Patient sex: M
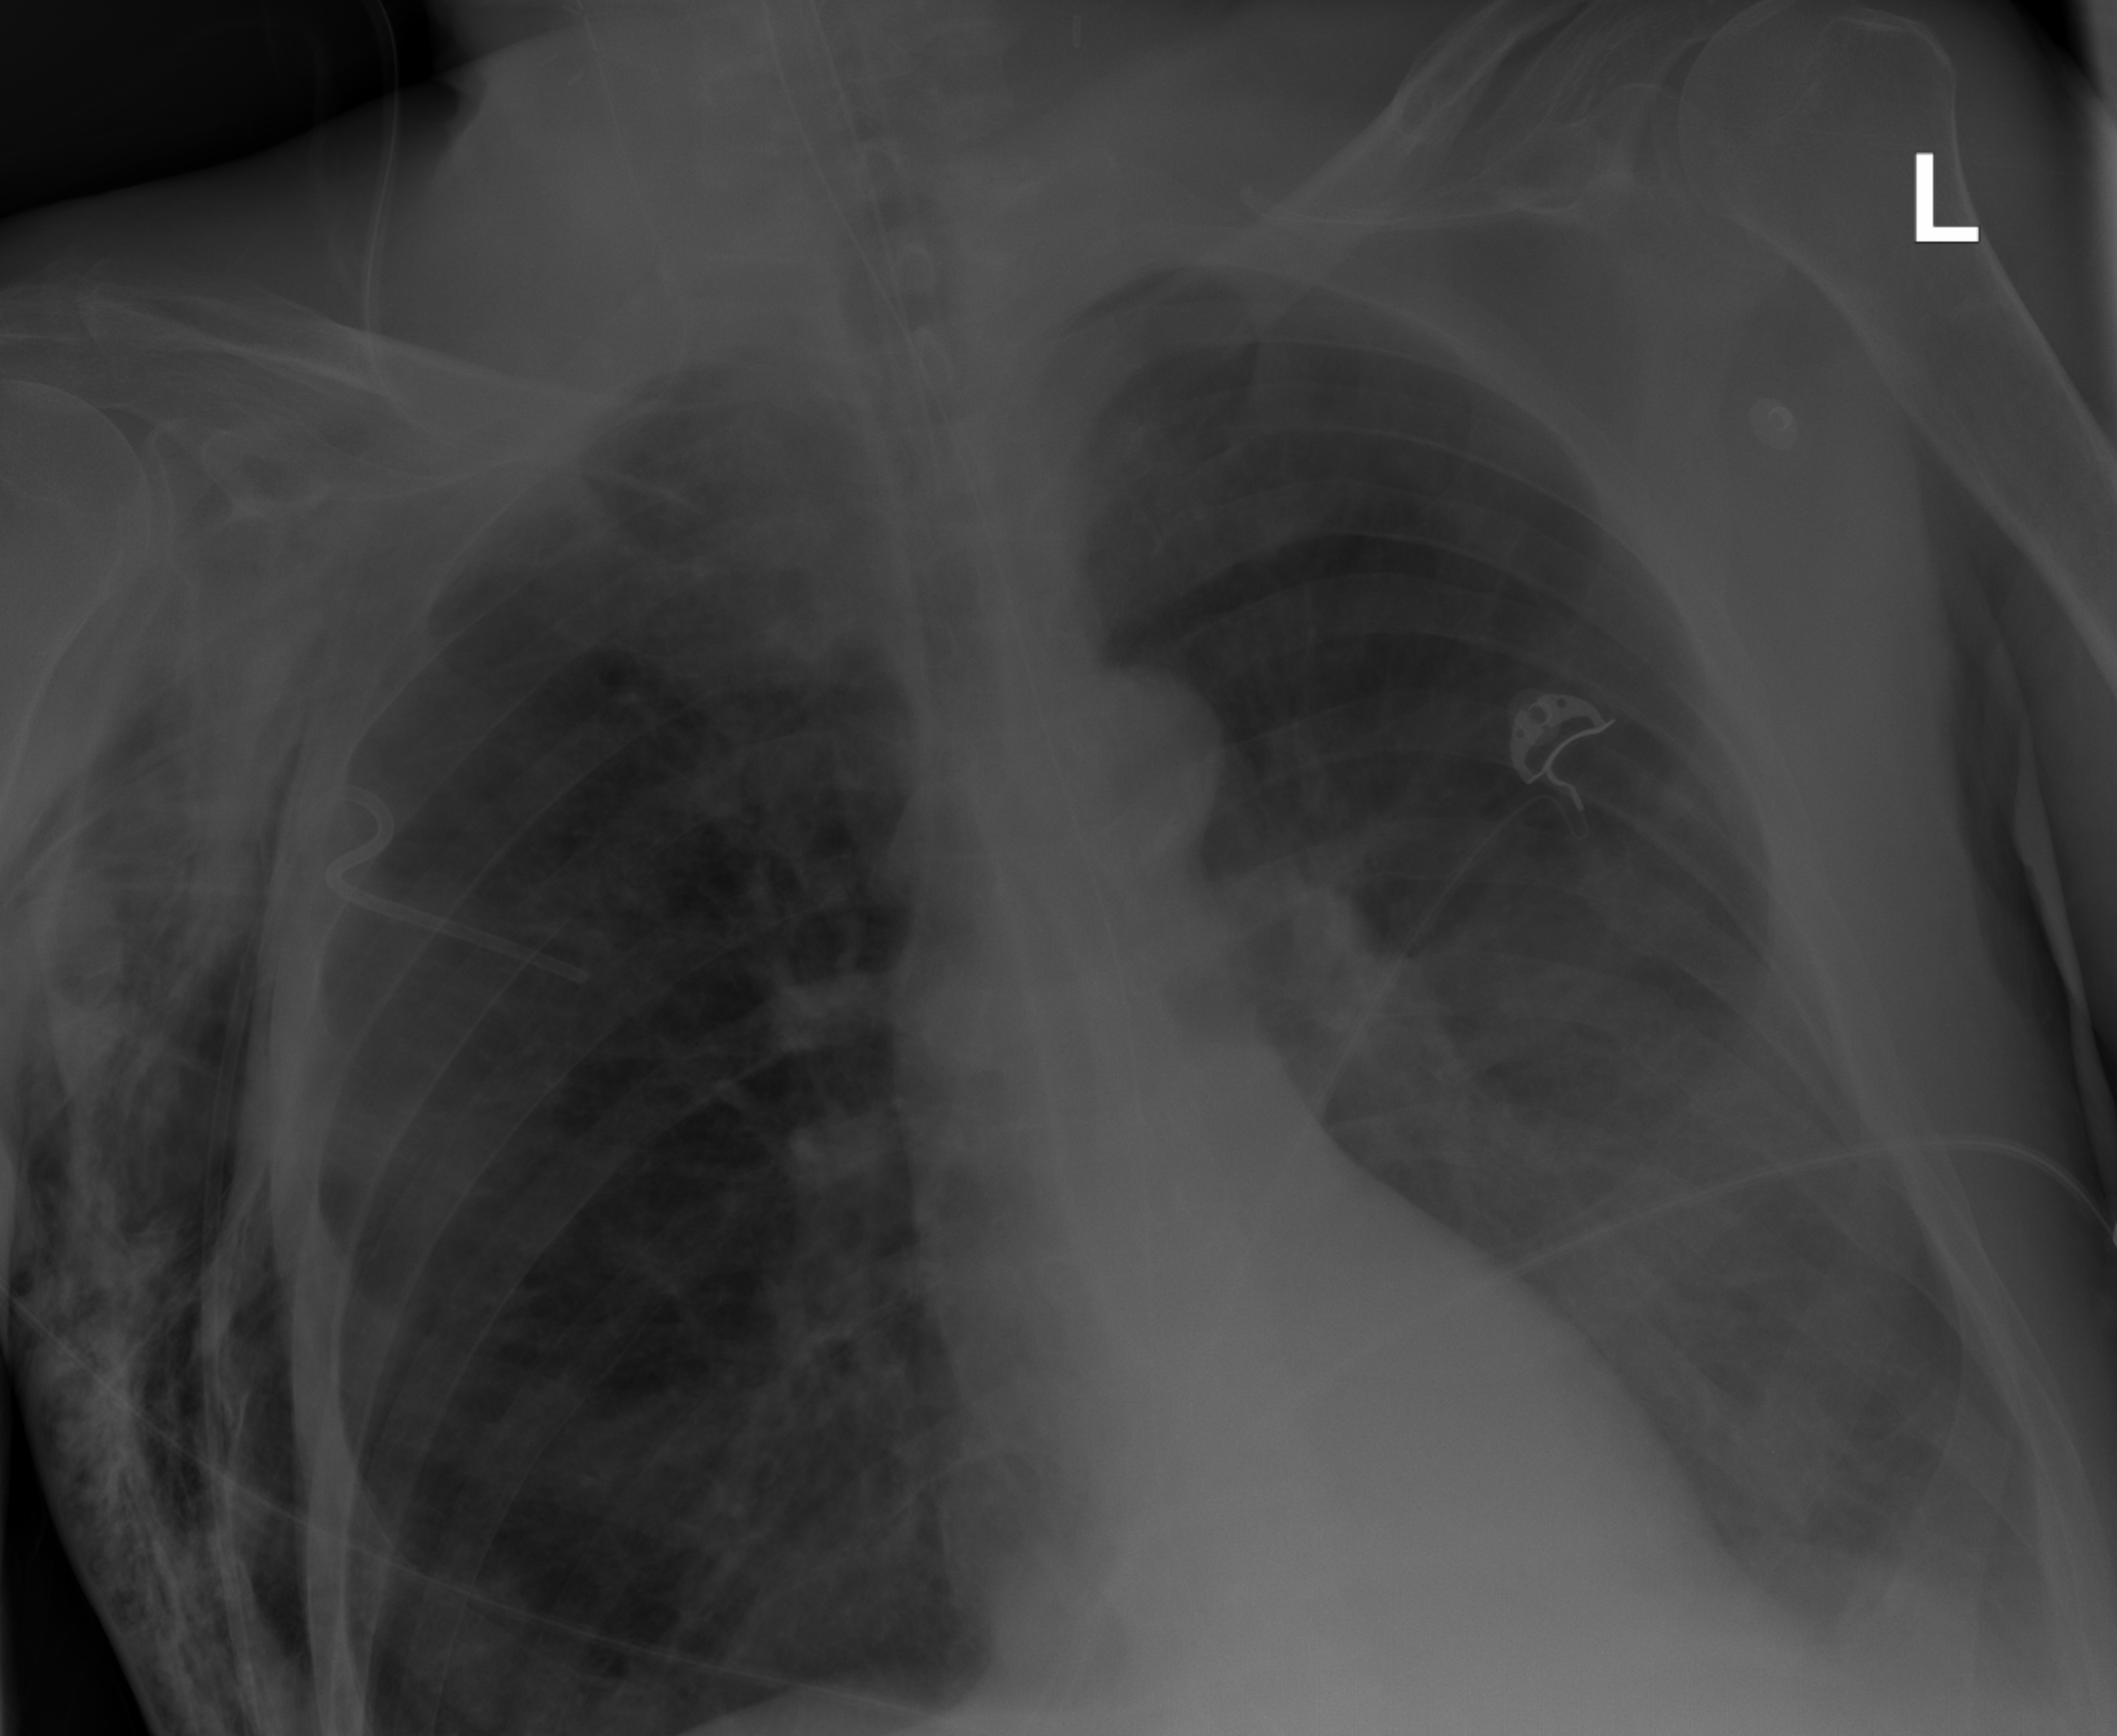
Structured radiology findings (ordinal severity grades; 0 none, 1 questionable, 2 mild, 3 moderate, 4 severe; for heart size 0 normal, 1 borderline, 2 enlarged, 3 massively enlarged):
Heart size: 0
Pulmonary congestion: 0
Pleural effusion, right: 0
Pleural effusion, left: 2
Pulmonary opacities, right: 0
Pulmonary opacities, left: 0
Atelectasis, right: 0
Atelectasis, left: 2